Field crop: tomato
Growth stage: 1
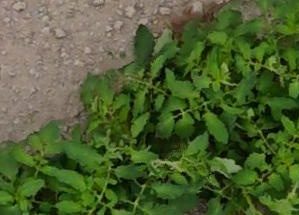
Species: tomato